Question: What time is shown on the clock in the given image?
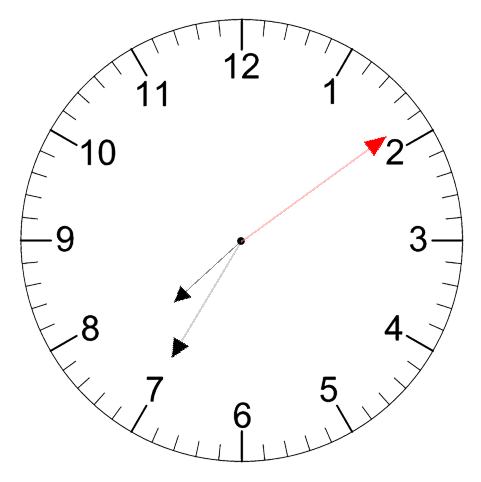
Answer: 07:35:09